Brain MRI, t2w sequence, axial 2D slice.
Patient: age 51, sex F, weight 95 kg, height 1.95 m
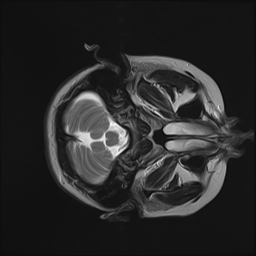